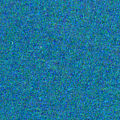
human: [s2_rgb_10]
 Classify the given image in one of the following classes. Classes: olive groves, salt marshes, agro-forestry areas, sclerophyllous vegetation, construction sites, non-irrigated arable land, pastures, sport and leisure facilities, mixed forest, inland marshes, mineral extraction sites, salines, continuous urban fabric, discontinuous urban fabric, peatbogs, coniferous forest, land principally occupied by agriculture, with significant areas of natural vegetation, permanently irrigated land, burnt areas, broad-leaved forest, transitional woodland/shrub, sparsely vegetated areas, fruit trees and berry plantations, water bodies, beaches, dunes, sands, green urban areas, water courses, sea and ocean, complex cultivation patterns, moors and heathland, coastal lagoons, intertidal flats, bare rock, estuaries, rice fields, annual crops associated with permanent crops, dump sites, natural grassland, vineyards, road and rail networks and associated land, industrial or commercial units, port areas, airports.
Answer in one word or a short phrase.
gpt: sea and ocean